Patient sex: M
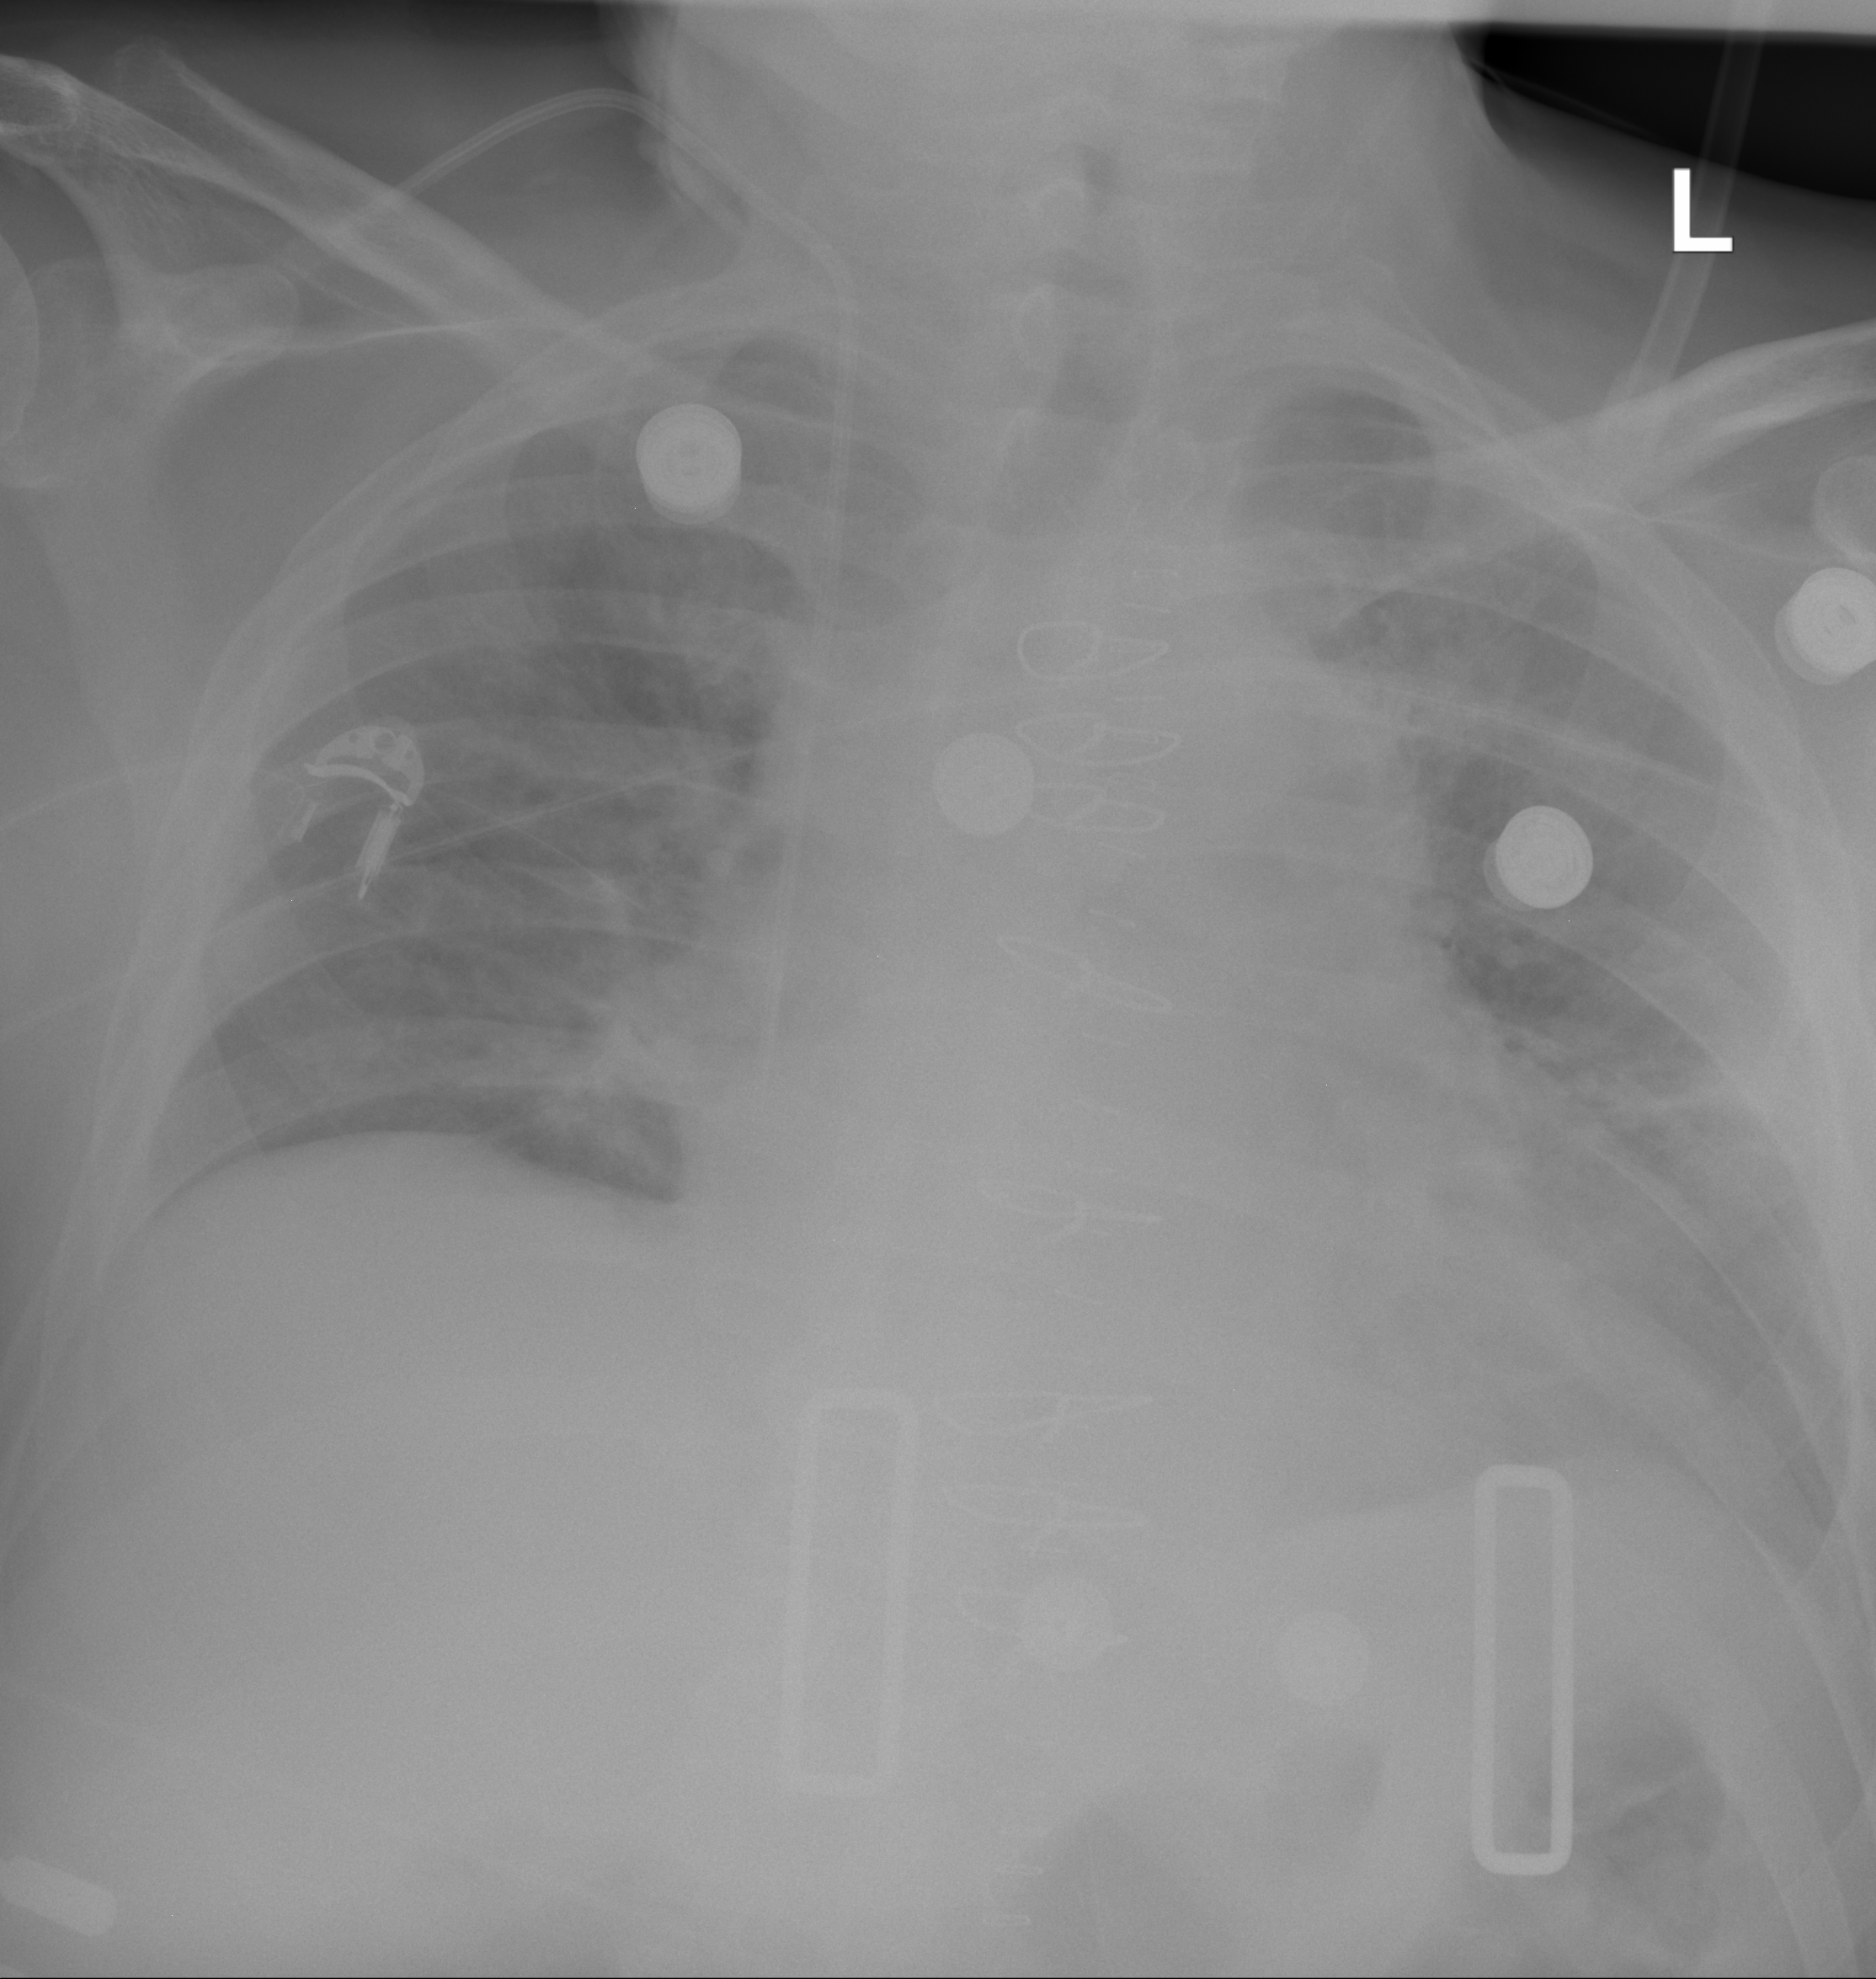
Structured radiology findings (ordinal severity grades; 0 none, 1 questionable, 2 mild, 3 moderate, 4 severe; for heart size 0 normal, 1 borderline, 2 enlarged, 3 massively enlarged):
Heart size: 2
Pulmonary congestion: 0
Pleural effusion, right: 0
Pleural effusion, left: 2
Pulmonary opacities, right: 0
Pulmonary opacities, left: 0
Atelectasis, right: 0
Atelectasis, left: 0